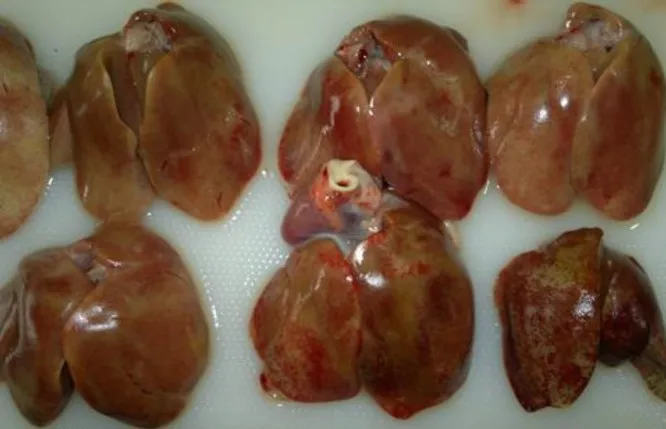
Chicken livers affected by adenovirus-like inclusion body hepatitis; they were enlarged, pale yellow and friable with necrotic foci and petechial hemorrhages.
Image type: pathology (immunostaining)